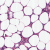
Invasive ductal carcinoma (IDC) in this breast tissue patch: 0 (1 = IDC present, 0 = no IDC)